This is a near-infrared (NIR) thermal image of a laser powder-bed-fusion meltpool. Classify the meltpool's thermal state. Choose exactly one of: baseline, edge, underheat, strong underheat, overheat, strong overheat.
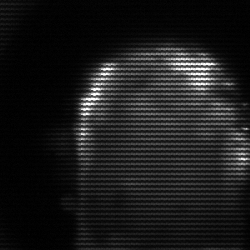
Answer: baseline